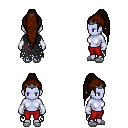
a pixel art fantasy rpg character, female body template, dark elf, purple skin, black tattered cape, red pants, brown extra-long topknot hairstyle, iron tiara, white cloth bracers, white slippers, four views (front, back, left, right), 2x2 character sprite sheet, small pixel art, hard edges, no anti-aliasing